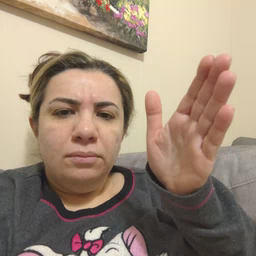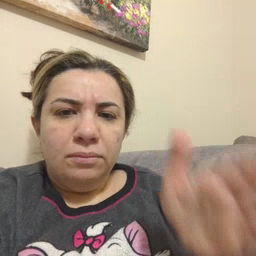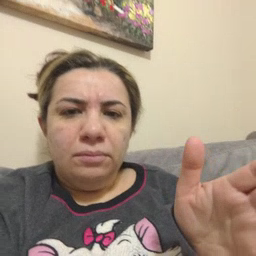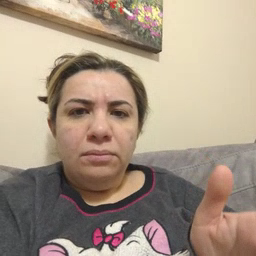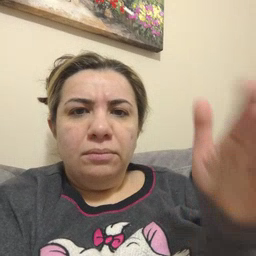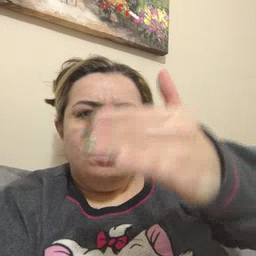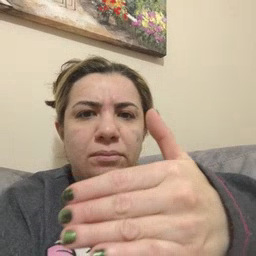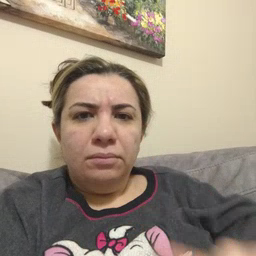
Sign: room